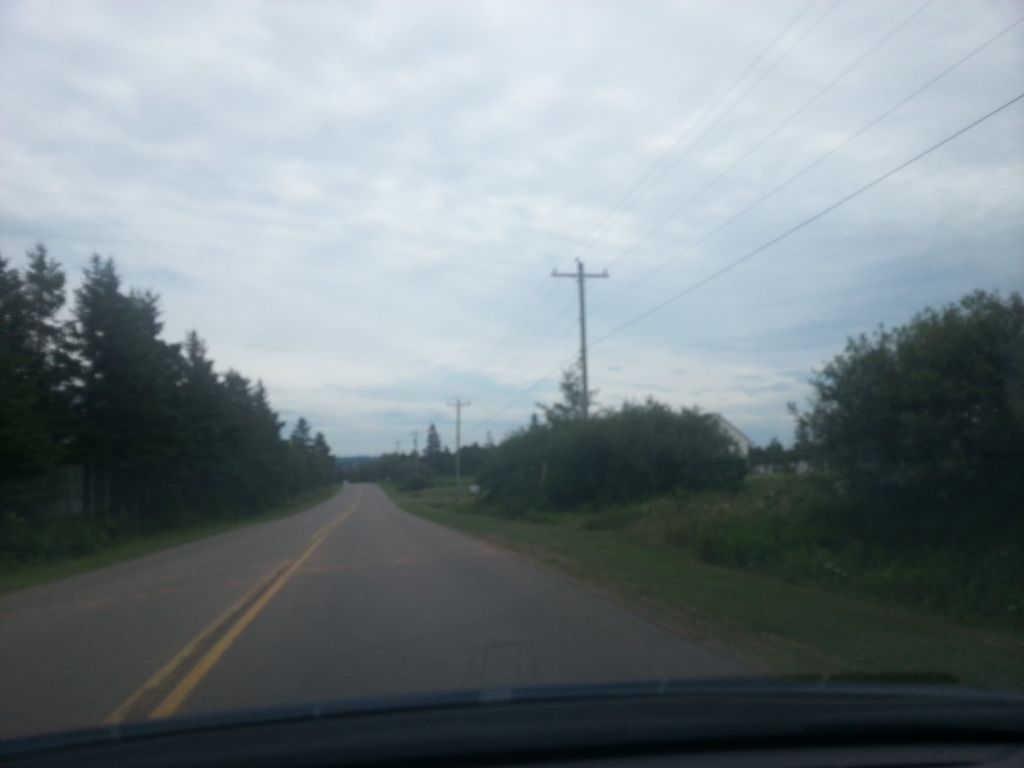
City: charlottetown